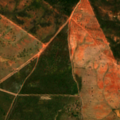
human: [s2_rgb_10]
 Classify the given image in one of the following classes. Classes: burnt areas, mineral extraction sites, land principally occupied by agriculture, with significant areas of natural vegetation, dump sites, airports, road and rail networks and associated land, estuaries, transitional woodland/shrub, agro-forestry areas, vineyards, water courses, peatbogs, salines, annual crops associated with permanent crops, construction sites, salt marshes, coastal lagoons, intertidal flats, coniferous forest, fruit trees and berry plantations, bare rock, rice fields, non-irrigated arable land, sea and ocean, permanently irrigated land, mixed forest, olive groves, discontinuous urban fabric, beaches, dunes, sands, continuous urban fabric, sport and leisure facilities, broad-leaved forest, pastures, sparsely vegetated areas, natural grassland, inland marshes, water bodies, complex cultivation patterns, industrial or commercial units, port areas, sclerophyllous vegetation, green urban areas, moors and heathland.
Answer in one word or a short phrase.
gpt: continuous urban fabric